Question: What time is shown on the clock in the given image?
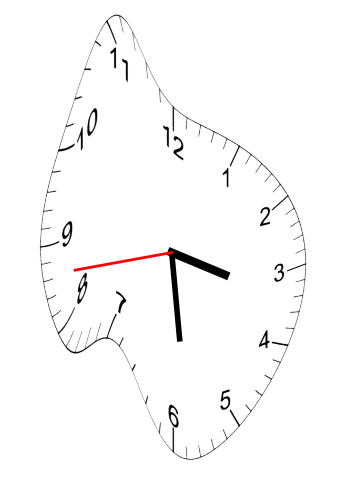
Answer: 03:28:43